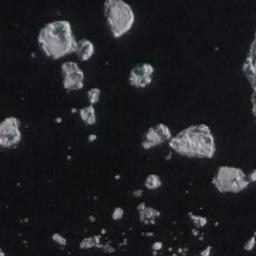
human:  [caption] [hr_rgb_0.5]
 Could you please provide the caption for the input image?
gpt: There are many ice on the black sea .

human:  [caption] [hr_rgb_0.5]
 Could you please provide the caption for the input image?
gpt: A group of sparse ice cubes floating on the blue sea .

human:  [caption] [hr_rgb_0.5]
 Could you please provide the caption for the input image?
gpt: Some pieces of sea ice of different sizes float in the deep blue sea .

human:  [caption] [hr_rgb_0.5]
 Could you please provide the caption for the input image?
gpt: There are sea ice of different sizes .

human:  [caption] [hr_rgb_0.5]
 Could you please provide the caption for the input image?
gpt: There are some pieces of sea ice .